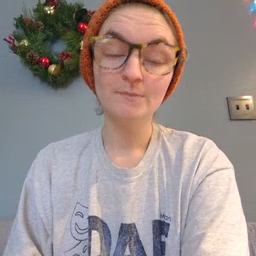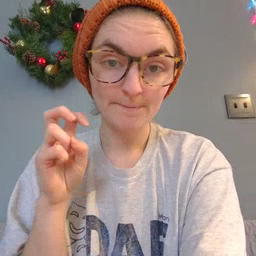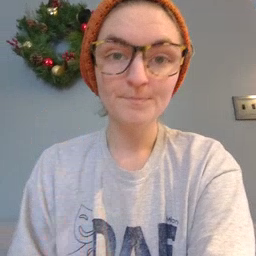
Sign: jump